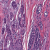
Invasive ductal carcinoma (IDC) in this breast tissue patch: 1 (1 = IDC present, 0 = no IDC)